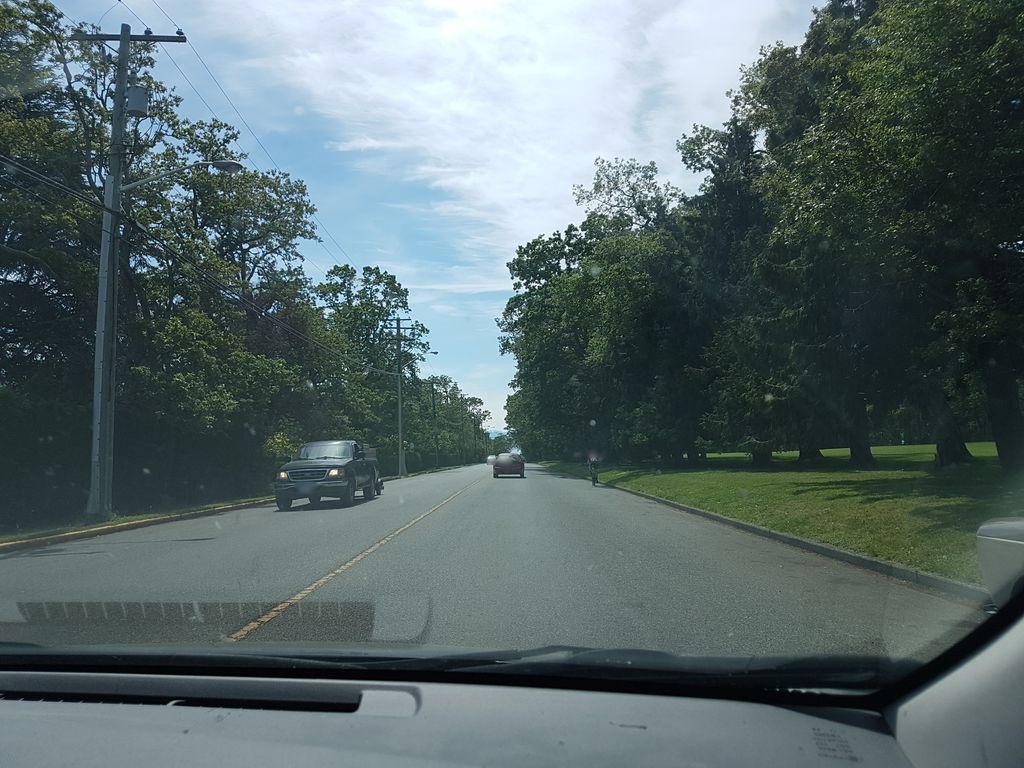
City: victoria